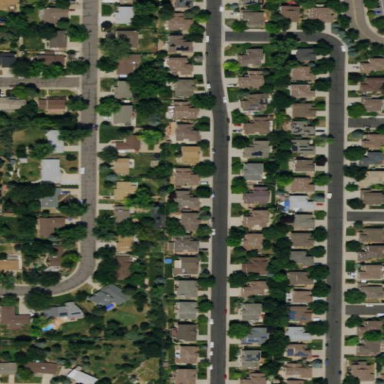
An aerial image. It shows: Residential area consisting of single-family homes.